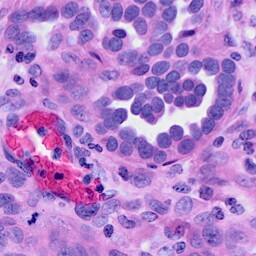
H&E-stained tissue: Ovarian